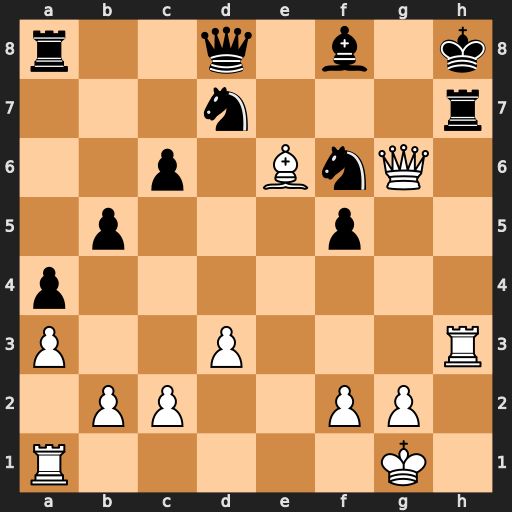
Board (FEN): r2q1b1k/3n3r/2p1BnQ1/1p3p2/p7/P2P3R/1PP2PP1/R5K1
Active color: w
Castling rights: -
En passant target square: -
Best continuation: Rxh7+ Nxh7 Qg8#